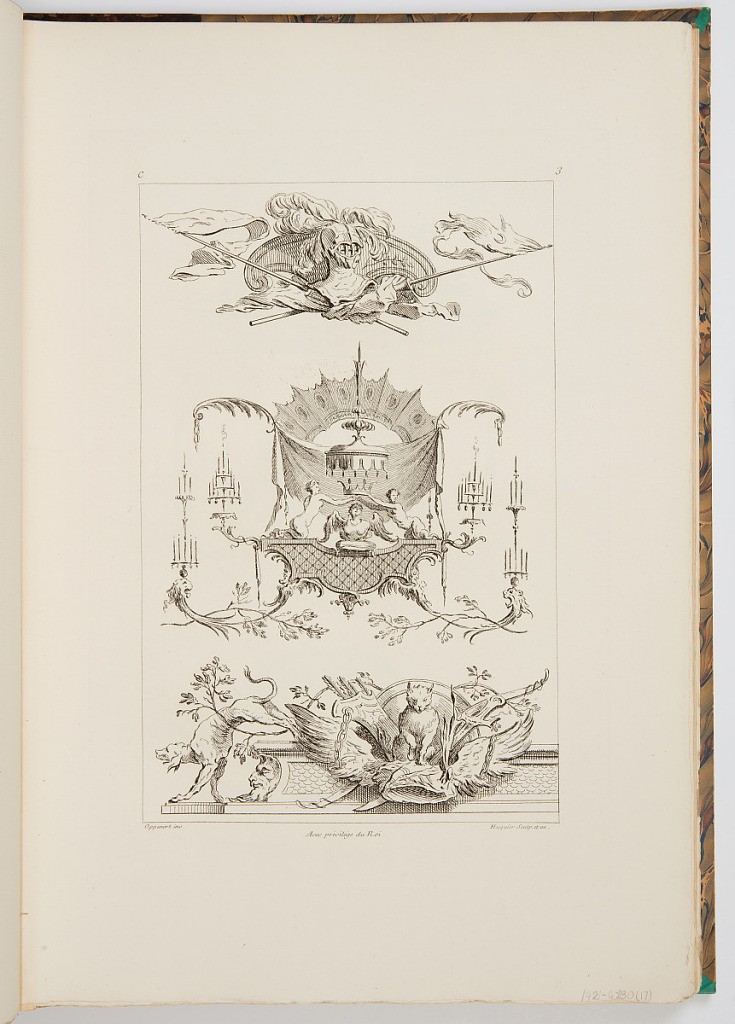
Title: Designs for Friezes or Panels
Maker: Gilles-Marie Oppenord, French, 1672–1742
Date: ca. 1900
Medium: Photomechanical print
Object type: Bound print
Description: Three designs for friezes or panels. The plate features, from top to bottom: a plumed helmet with crossed flags; a grotesque with anguipeds crowning a winged bust under a baldachin; and a cat perched on a winged platform with quiver and bow, and a dog slinking off to the side. The plate is signed and numbered.